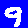
Digit: 9